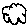
Label: cloud